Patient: sex F, age 69
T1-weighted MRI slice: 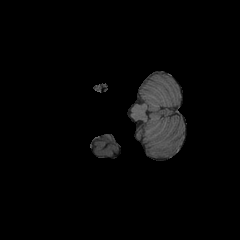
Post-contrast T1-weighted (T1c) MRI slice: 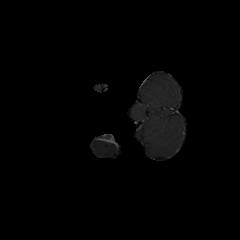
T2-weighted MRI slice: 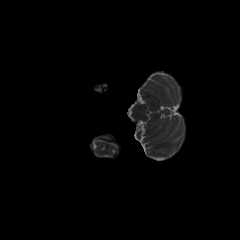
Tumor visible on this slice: no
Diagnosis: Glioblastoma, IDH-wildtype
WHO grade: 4